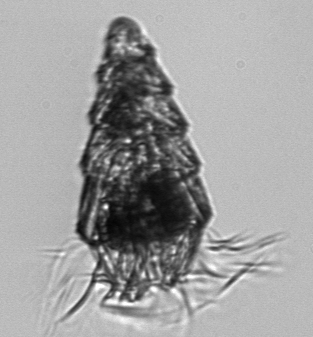
Label: Laboea_strobila